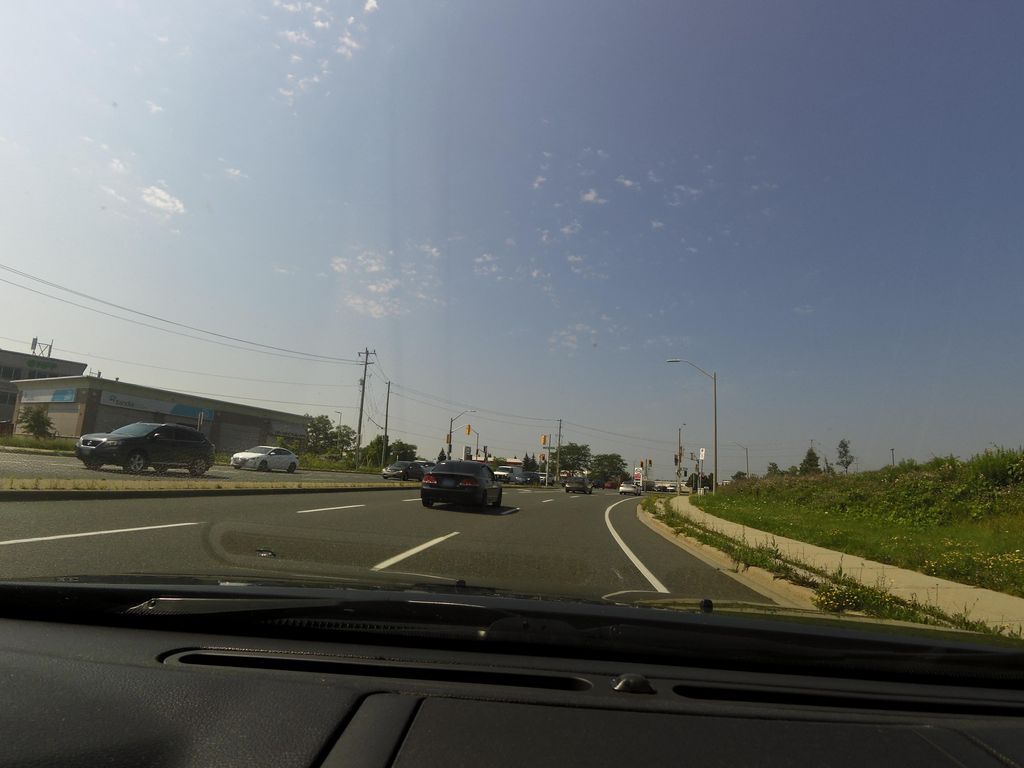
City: hamilton